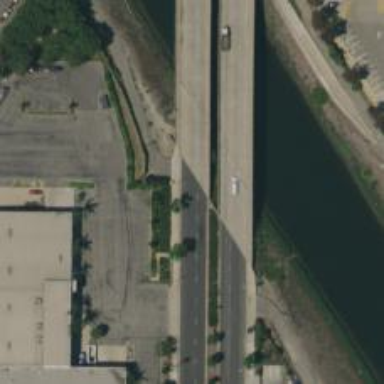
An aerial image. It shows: Primary highway on viaduct.